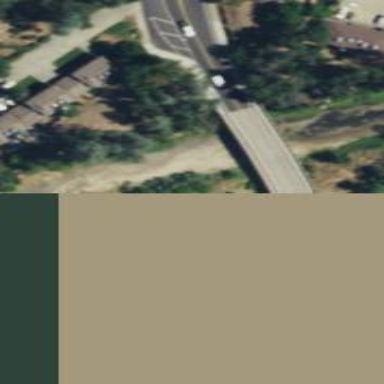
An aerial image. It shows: Culvert tunnel passing under river.